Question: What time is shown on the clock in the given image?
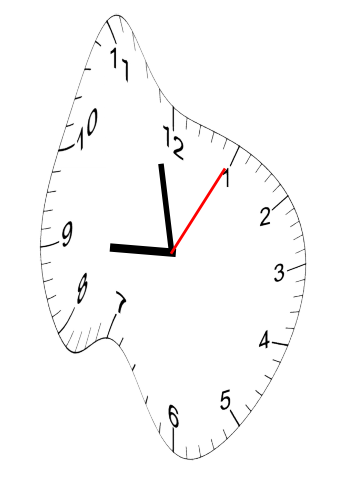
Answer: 08:58:05